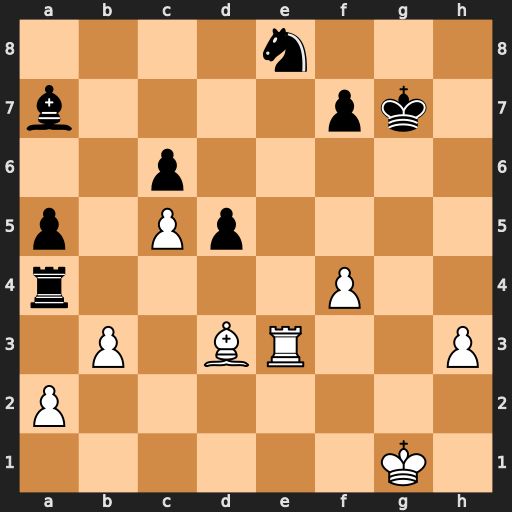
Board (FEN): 4n3/b4pk1/2p5/p1Pp4/r4P2/1P1BR2P/P7/6K1
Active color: w
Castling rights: -
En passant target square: -
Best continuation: Rg3+ Kf8 bxa4